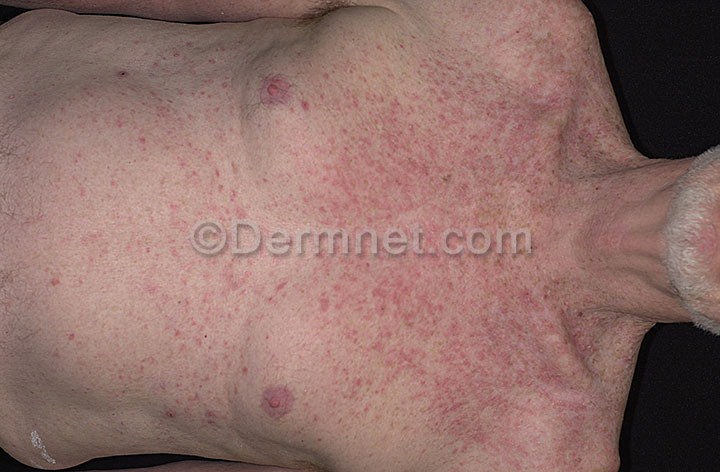
Disease: Eczema Photos